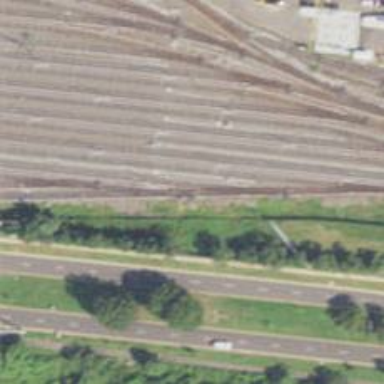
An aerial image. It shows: Electrified rail service yard.